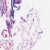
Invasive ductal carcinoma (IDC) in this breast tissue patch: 0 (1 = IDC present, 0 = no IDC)